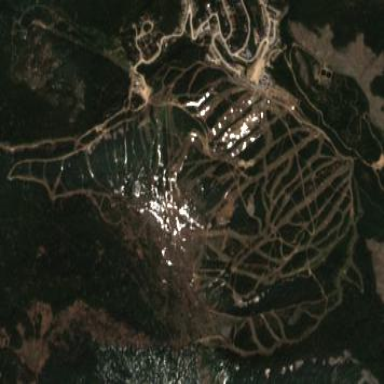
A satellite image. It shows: Area designated for winter sports.